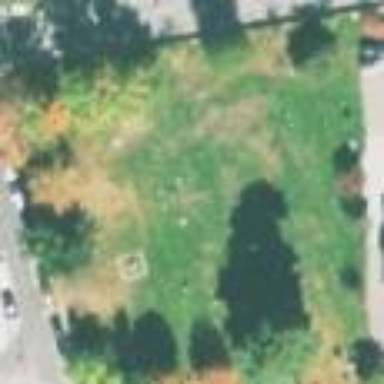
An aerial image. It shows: Cemetery.